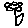
Label: flower